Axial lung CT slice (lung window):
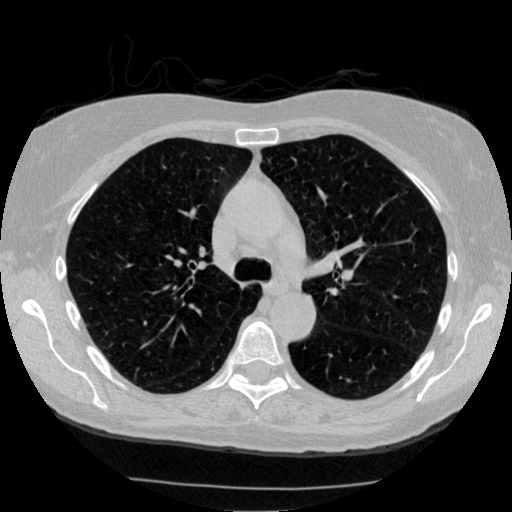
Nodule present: no